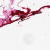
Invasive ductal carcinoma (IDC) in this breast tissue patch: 0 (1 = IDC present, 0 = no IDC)